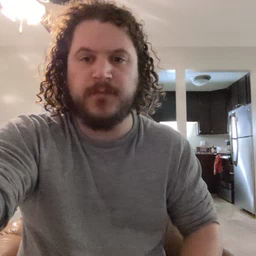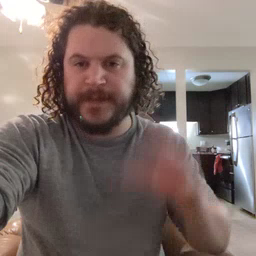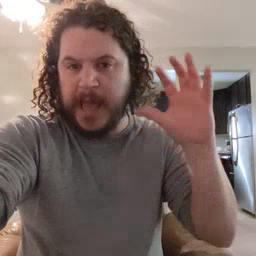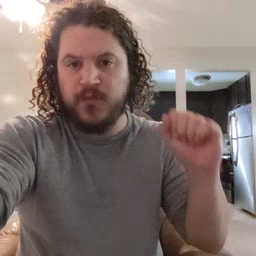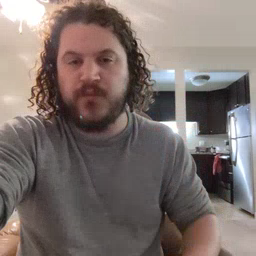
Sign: loud